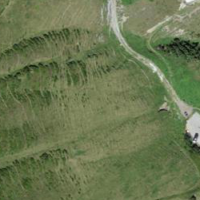
EUNIS habitat code: 31
Species observed at this site:
Rumex alpinus